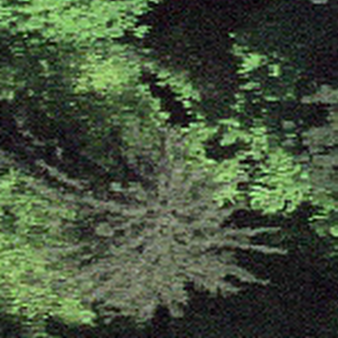
Label: other